Field crop: maize
Growth stage: 1
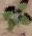
Species: chenopodium